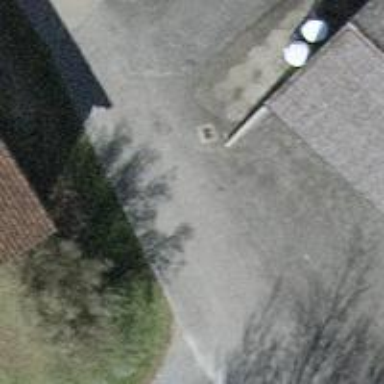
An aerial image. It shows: Smooth asphalt road in residential area.